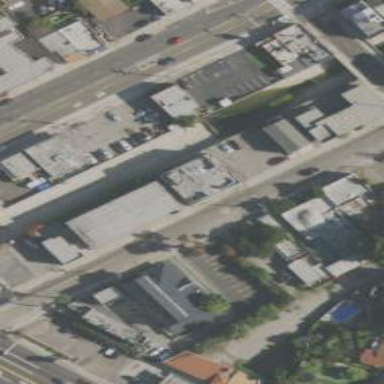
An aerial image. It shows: Retail alleyway used as service road.